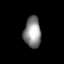
Tissue: lung
Cell type: Endothelial cells
Senescence score: 0.5673
Nuclear area (px): 517
Mean DAPI intensity: 139.619